Question: I created a simple script of opening a webpage using selenium tool. and my program is terminated without even opening the browser. I have attached all the relevant jar files and set the JAVA path too.

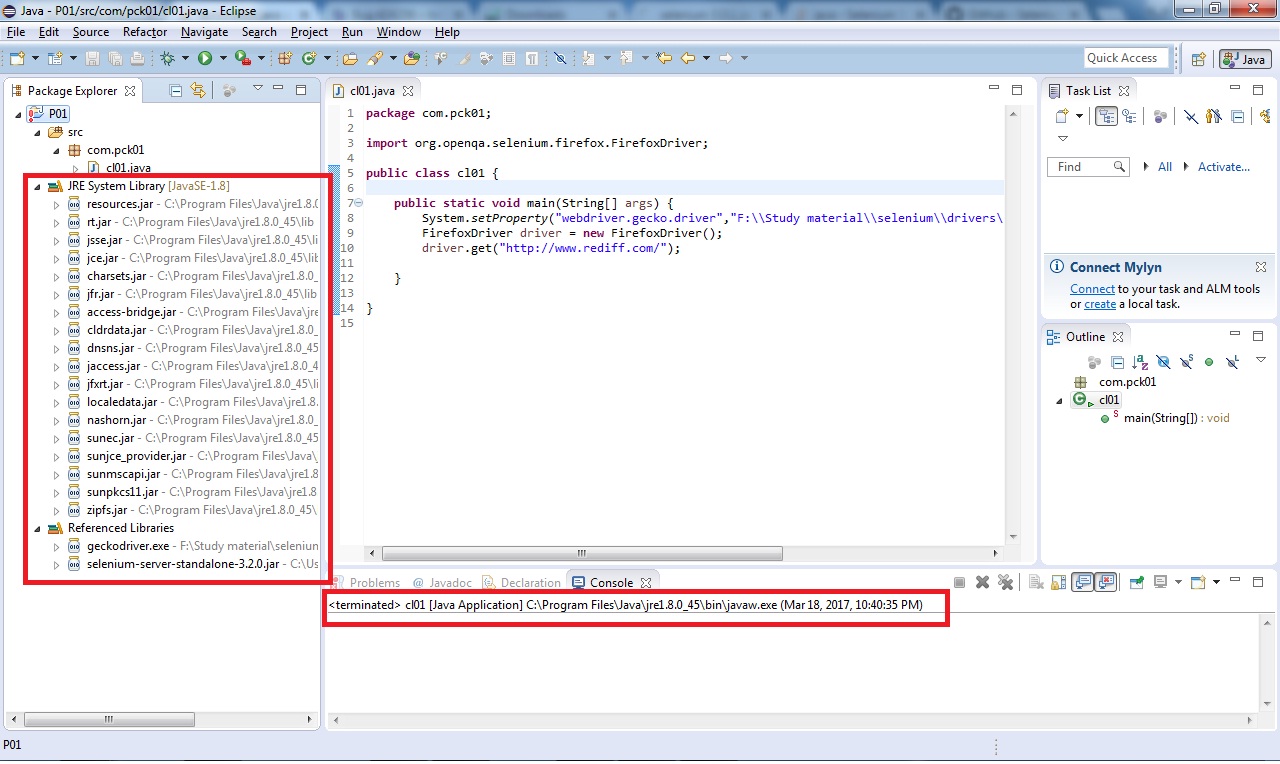
Answer: Here's what you need to do:
1. Change "Firefoxdriver driver" to "Webdriver driver" in line no 9
2. You can remove geckodriver.exe from the external jars.
3. Copy the geckodriver.exe to a folder in C: drive.
4. Ensure you are providing the correct path of gecko driver.
5. The driver name should be "gecko driver.exe"
Let me know if this works for you.